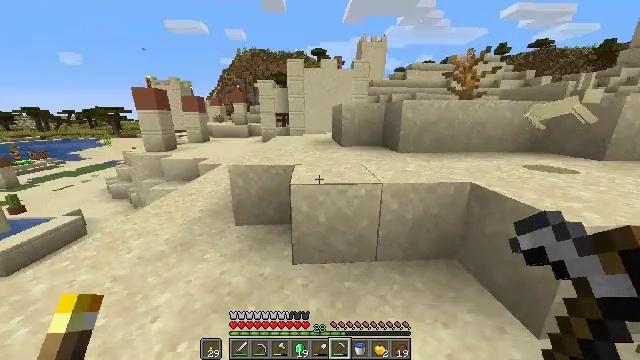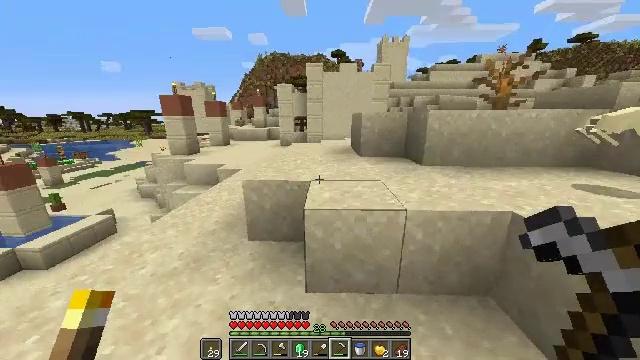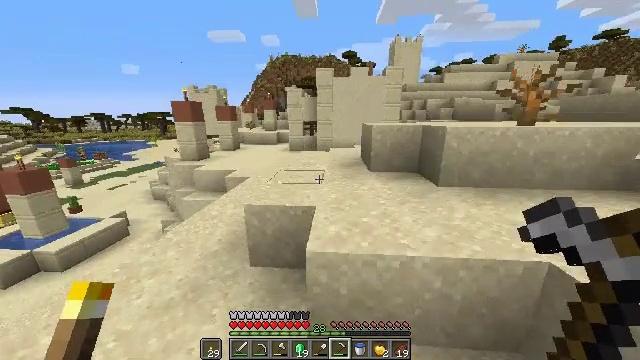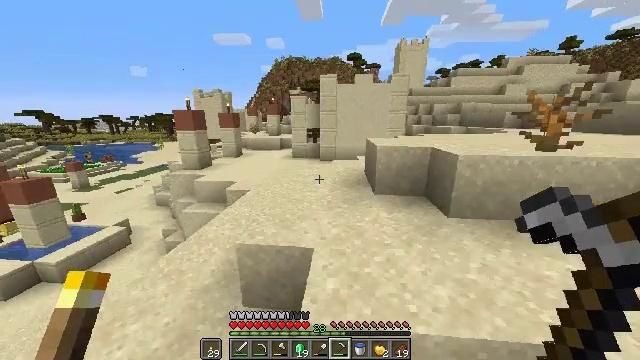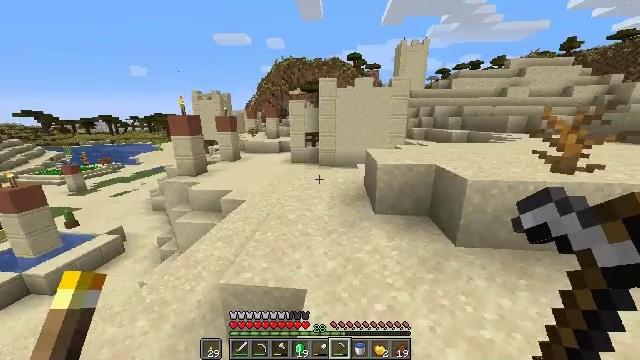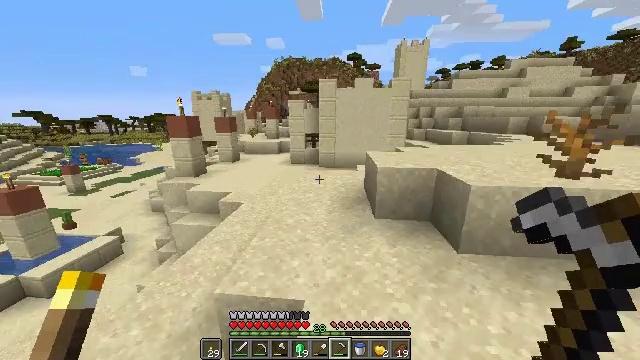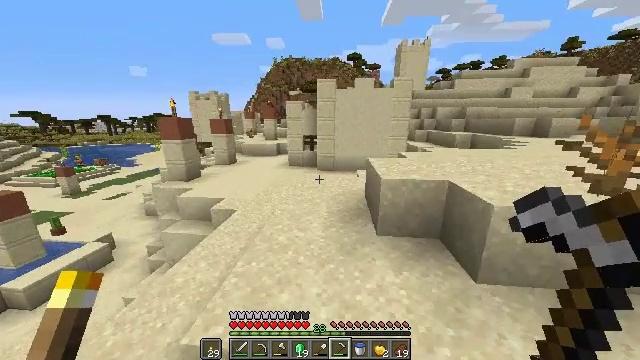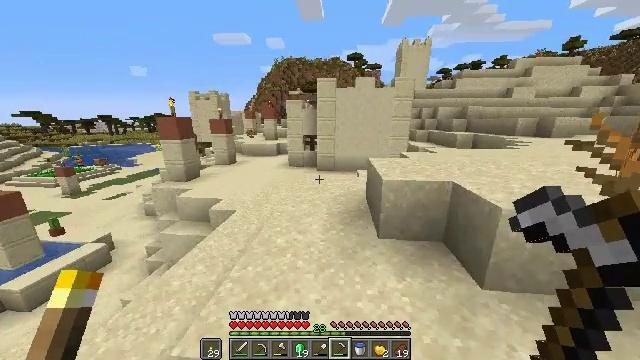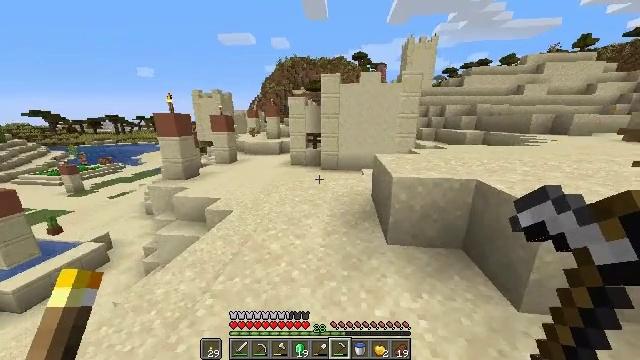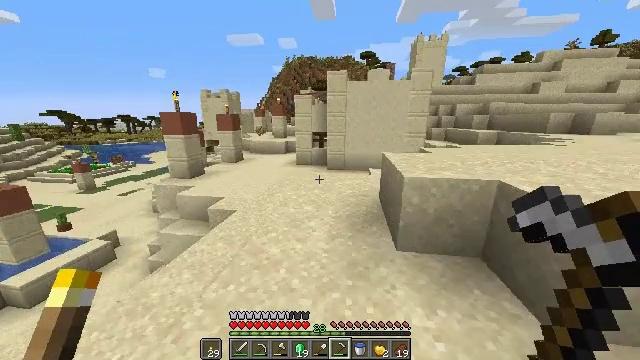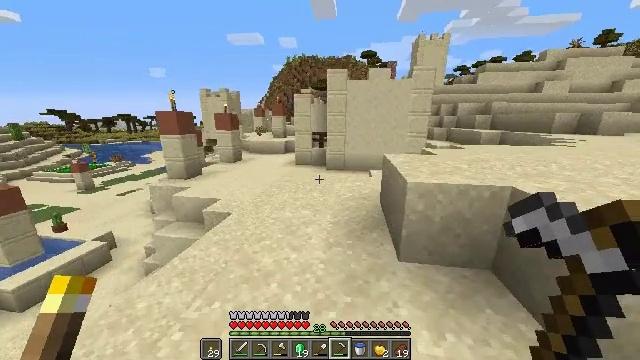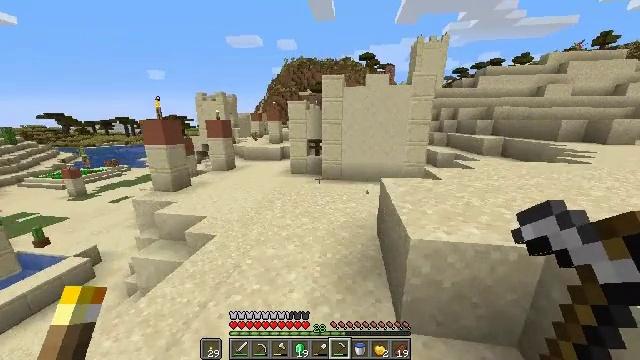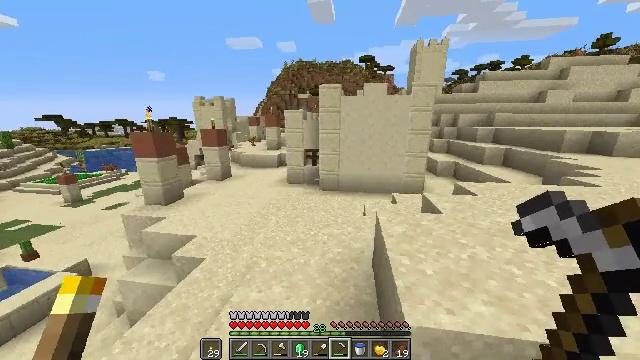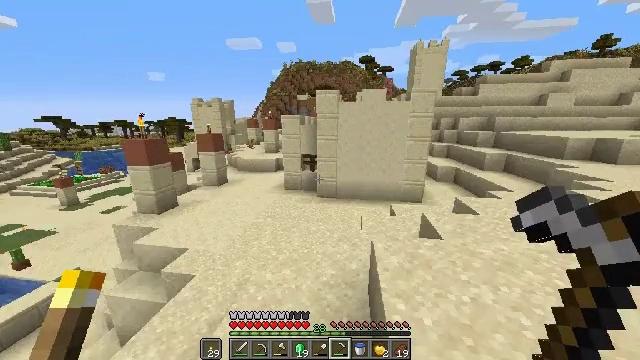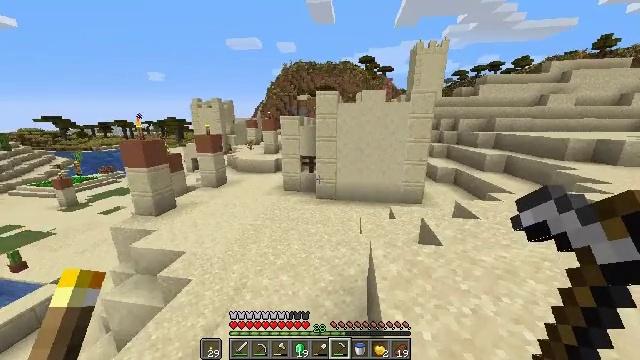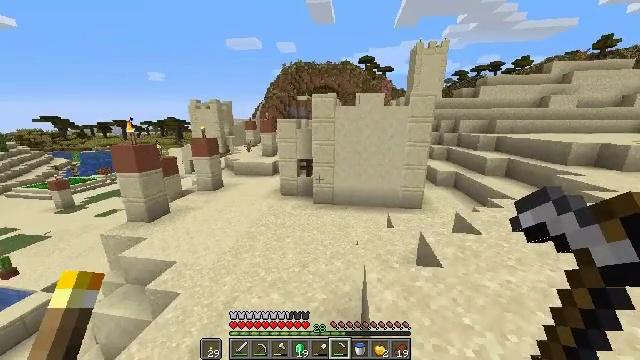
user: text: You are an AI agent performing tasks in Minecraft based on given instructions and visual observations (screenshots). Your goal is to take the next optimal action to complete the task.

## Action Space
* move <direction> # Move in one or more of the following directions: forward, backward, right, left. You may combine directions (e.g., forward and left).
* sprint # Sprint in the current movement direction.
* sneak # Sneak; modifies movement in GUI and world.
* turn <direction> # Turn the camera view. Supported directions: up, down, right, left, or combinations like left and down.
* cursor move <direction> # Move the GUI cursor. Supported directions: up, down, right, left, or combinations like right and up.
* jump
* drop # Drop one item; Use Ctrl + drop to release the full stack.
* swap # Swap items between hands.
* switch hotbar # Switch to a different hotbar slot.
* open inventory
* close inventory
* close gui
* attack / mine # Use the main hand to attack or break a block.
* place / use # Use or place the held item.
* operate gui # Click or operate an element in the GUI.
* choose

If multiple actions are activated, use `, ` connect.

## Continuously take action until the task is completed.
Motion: motion action
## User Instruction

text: Break the hay block to collect it.
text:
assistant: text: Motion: move forward, sprint, turn left, jump
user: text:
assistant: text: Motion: move forward, sprint, turn left, jump
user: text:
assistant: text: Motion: move forward, sprint, turn left, jump
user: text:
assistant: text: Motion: move forward, sprint, jump
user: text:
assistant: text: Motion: move forward, sprint, jump
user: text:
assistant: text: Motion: move forward, sprint
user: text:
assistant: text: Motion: move forward, sprint
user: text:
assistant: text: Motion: move forward, sprint, turn left
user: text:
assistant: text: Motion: move forward, sprint, turn left
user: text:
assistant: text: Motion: move forward and move right, sprint
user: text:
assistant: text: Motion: move forward and move right, sprint, jump
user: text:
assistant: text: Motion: move forward and move right, sprint, jump
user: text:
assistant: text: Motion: move forward and move right, sprint, jump
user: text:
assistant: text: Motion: move forward and move right, sprint, jump
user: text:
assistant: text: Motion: move forward and move right, sprint, jump
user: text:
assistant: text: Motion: move forward and move right, sprint, jump
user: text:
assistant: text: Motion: move forward and move right, sprint, jump
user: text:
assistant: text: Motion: move forward and move right, sprint, jump
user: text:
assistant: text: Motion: move forward and move right, sprint, turn right, jump
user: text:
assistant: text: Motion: move forward and move right, sprint, turn right and down, jump
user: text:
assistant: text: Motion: move forward and move right, sprint, turn right and down, jump
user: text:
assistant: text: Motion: move forward and move right, sprint, turn right, jump
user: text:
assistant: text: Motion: move forward and move right, sprint, jump
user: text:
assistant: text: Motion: move forward and move right, sprint, turn right, jump
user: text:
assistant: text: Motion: move forward and move right, sprint, turn right, jump
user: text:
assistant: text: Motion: move forward, sprint, jump
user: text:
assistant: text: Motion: move forward, sprint, jump
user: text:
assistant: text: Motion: move forward, sprint, jump
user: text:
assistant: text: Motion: move forward, sprint, jump
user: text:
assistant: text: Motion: move forward, sprint, jump